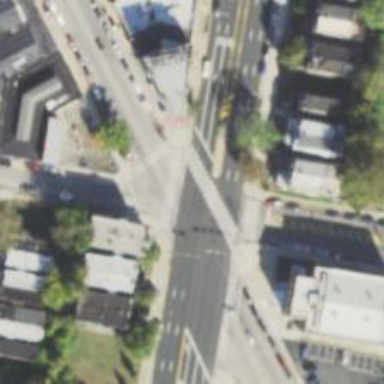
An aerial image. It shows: Marked crossing on the road.